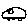
Label: car